Question: I am generating a pdf from the html page . The mark highlighting tag was working fine in the html page but when i render to pdf the mark tag is not working but other css and html tag are working fine.
My html code looks like this
'''
<!DOCTYPE html>
<html>
<head>
<title>Report</title>
<style>
div.long-text{
max-width:100%;
word-wrap: break-word;
padding: 1rem;
}
html, body {
max-width: 100%;
}
p {
word-wrap: break-word;
}
body, input {
margin: 5;
font: .9em Verdana, 'Lucida Grande', Geneva, Lucida, sans-serif;
}
</style>
</head>
<body>
<div>
{% for i in text %}
{% if i.0 == '0'%}
<mark>{{i}}</mark>
{% else %}
{{i}}
{% endif %}
{% endfor%}
</div>
</body>
</html>
'''
The output is like this:

Please help figure out the solution.
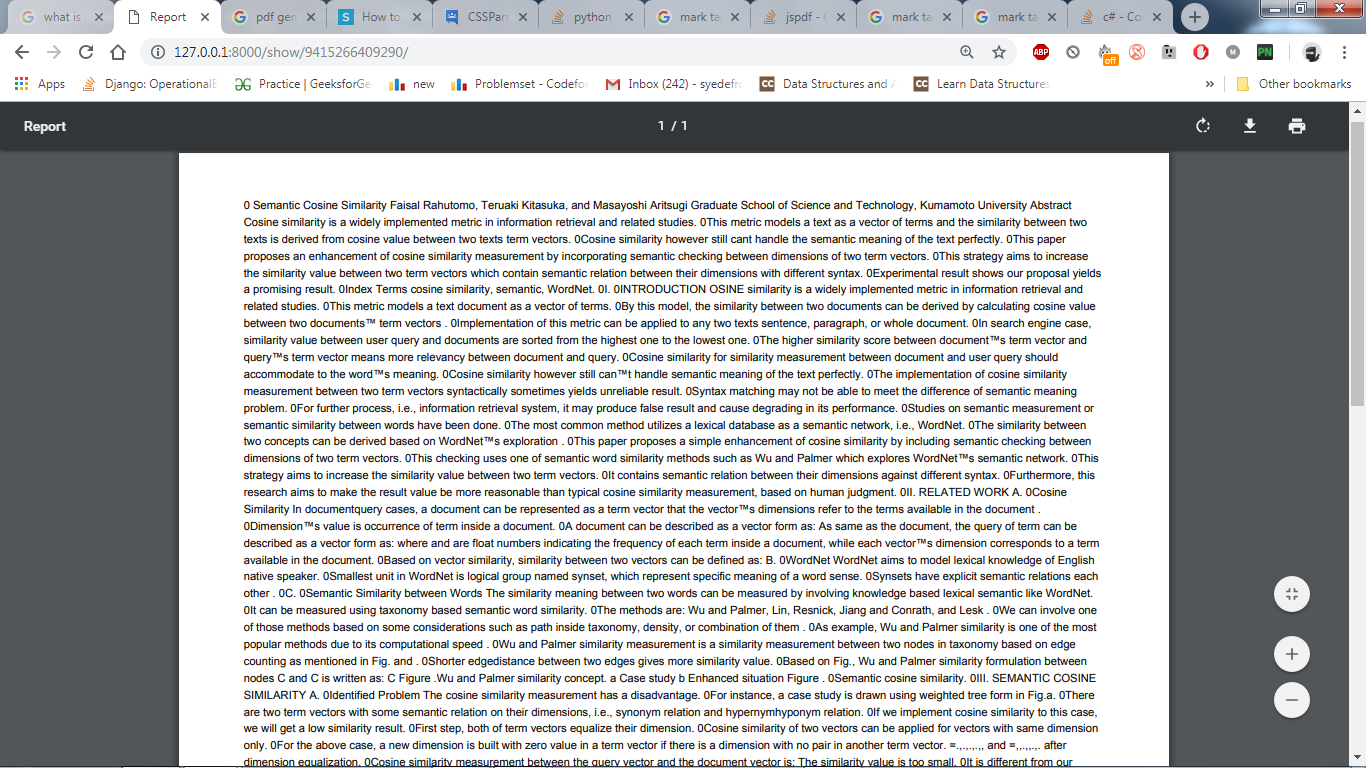
Answer: You can alternate 'mark'
Instead of mark, you can use '<span>'
'''
<span>{{ i }} </span>
'''
Then in the CSS part
'''
span {
background-color: yellow;
color: black;
}
'''